Question: Assume I have a module named 'Module1' with the following code:
'''
Private Sub MyPrivateSub()
'do something
End Sub
Public Sub MyPublicSub()
'do something
End Sub
Public Sub test()
End Sub
'''
If I place the cursor inside 'Test()' and start typing "MyPrivateSub" or "MyPublicSub", I don't get any intellisense. I can type "Module1." (or "Me." if 'Module1' were a class module) to get an intellisense menu, but this only contains the public method 'MyPublicSub', as shown here:

Is there some way to get an intellisense menu for all members, public and private? I'm working on a project with modules that have many methods, and going up and down continually to copy/paste member names is time consuming.
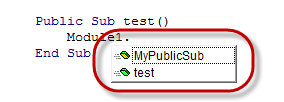
Answer: # Short answer
hit a combination of
+
and start typing the sub name like shown here

# Long answer
Everything you do in programming matters. When you decide to make your sub/function/variable private you do that for a reason and you need to understand how this will affect the access level and "scope".
The scope of a member is dictated by its access level and in VBE anything that is private and qualified with it's parent member does not get intelli-sense. Simply, because you can't () from the .
Because your 'MyPrivateSub' access level is 'Private' you can't access it with intelli-sense through qualifying the module with 'Module1.'.